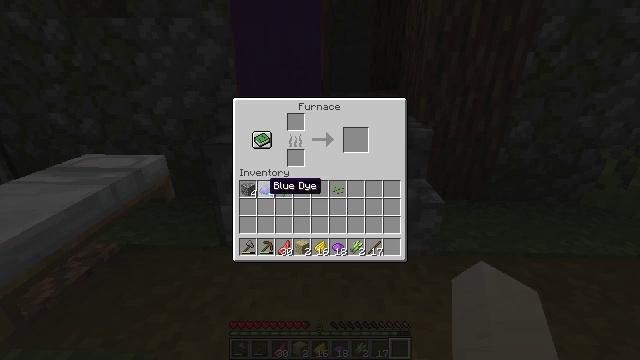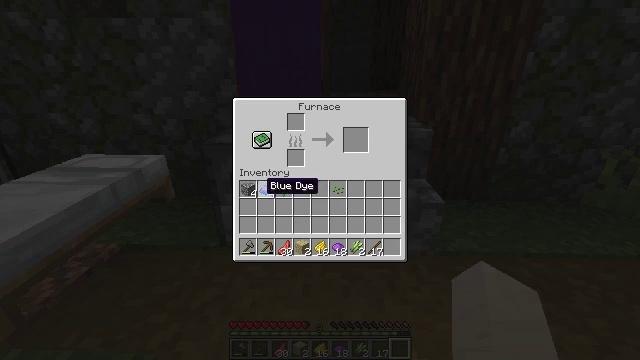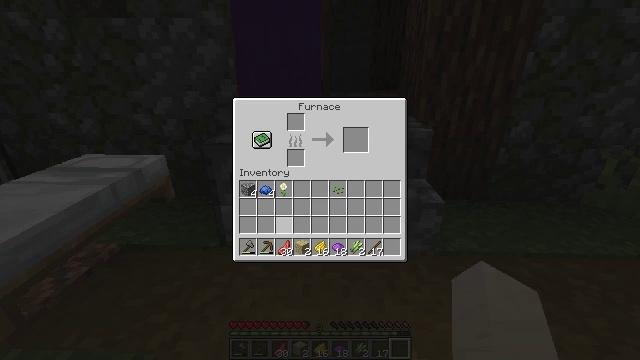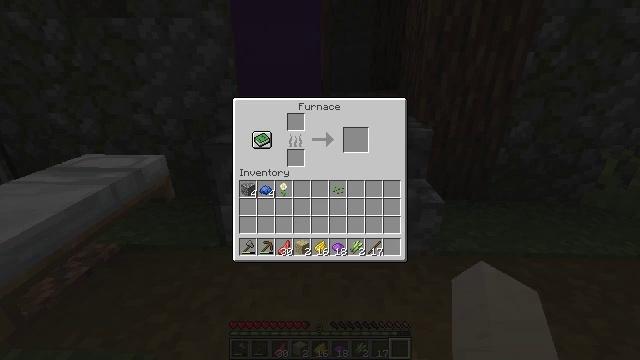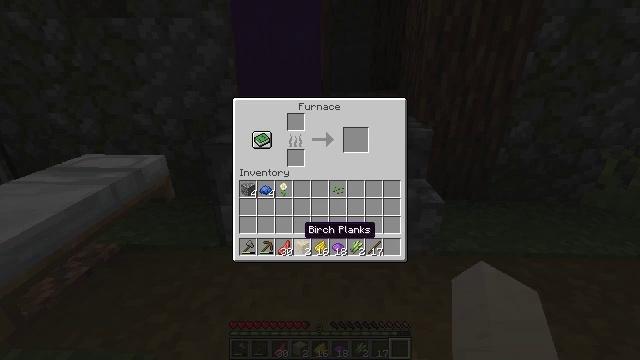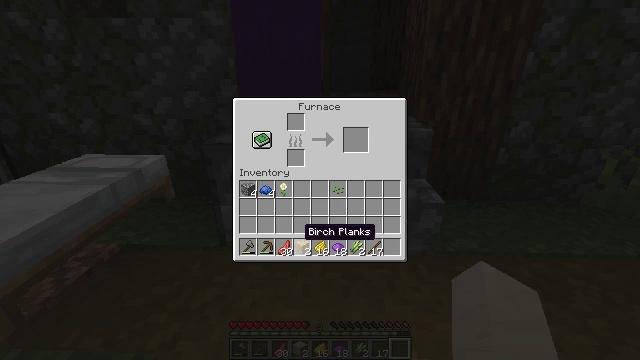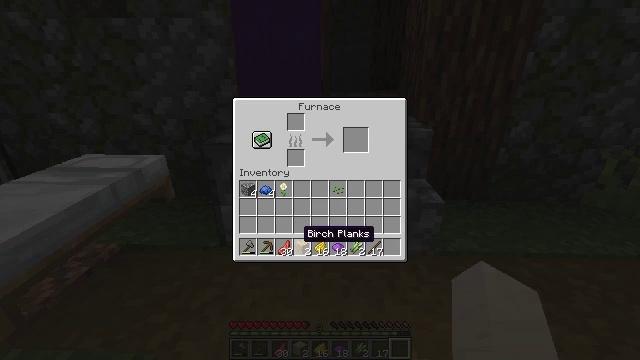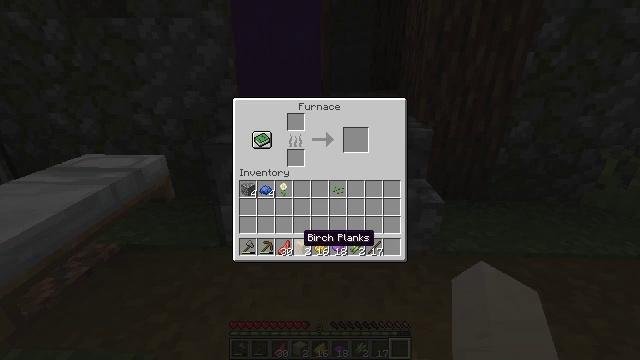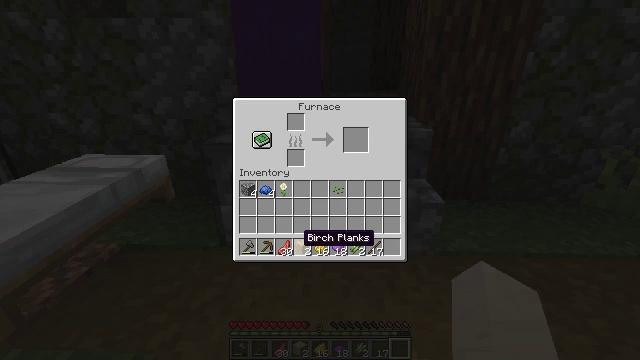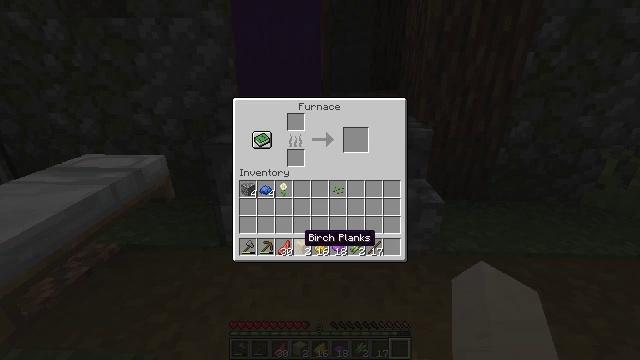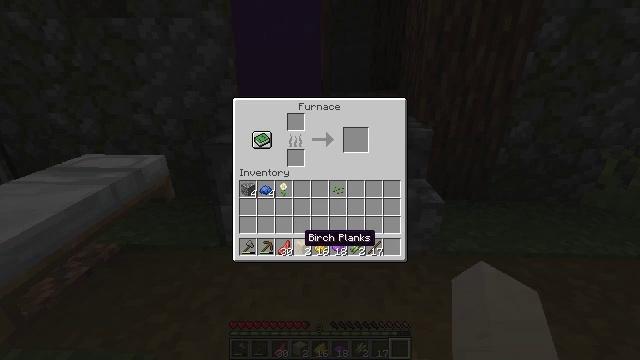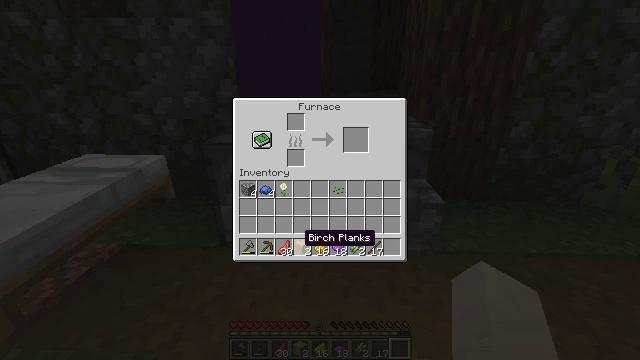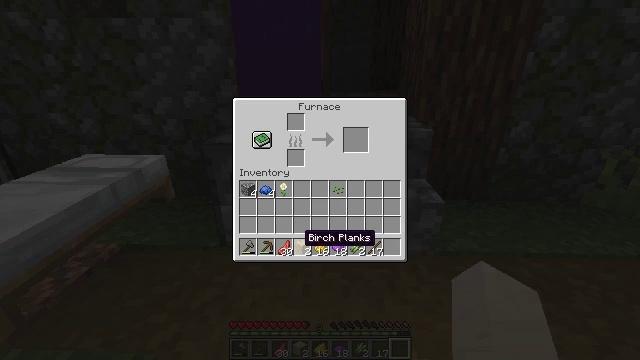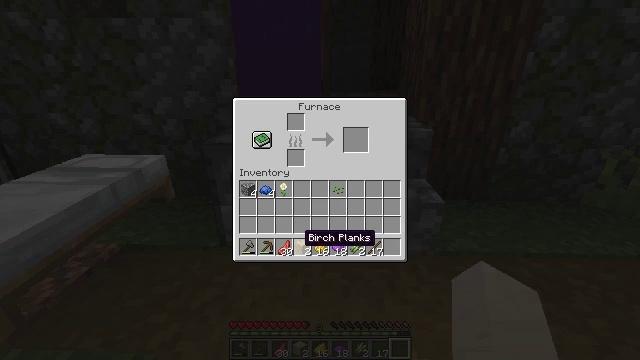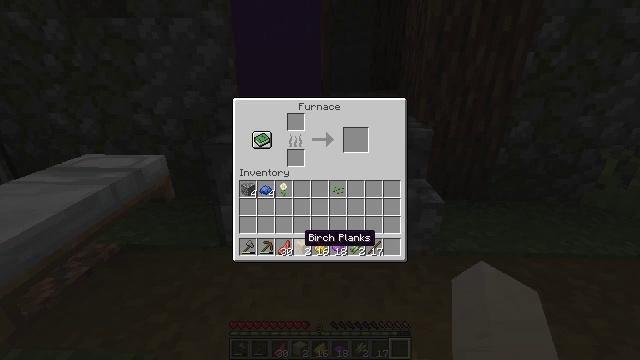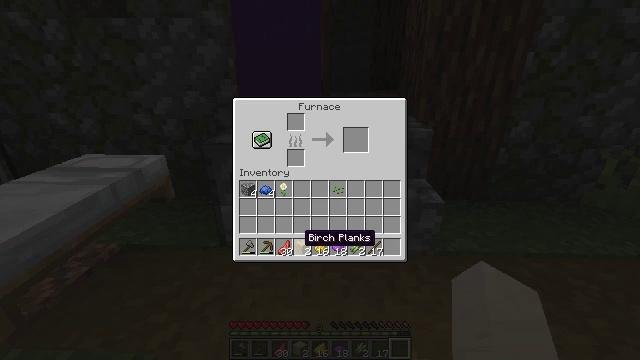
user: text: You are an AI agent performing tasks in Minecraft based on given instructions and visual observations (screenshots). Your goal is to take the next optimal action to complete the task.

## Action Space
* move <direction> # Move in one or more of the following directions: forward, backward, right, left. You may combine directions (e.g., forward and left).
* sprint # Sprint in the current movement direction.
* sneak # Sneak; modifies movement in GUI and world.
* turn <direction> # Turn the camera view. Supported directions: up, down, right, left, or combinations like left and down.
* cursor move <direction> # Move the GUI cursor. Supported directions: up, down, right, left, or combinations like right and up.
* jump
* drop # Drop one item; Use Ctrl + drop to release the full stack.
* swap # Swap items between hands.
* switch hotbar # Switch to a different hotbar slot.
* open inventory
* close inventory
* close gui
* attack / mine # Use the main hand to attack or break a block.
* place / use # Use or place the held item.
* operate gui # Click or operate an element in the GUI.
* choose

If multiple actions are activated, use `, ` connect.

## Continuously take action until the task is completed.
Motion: motion action
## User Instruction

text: Obtain white wool for building.
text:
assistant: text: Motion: sneak
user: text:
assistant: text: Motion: sneak, cursor move right and down
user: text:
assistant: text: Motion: sneak, cursor move right and down
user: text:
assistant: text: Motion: sneak
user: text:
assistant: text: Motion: sneak
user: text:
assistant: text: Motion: sneak
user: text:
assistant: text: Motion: sneak
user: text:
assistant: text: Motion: sneak
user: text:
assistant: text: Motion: sneak
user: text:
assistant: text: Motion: sneak
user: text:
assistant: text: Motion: sneak
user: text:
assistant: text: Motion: sneak
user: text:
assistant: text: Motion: sneak
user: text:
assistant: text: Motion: sneak
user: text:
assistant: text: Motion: sneak
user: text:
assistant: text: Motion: sneak
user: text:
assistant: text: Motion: sneak
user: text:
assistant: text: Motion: sneak
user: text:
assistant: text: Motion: sneak
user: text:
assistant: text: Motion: sneak
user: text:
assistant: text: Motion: sneak
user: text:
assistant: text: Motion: sneak
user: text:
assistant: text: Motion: sneak
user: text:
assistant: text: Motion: sneak
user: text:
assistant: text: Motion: sneak
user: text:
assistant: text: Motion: sneak, operate gui
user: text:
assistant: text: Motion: sneak, operate gui
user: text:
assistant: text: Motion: sneak
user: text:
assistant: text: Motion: sneak
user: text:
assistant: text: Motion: sneak